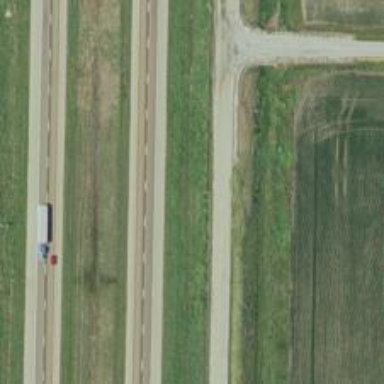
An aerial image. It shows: Tertiary road.